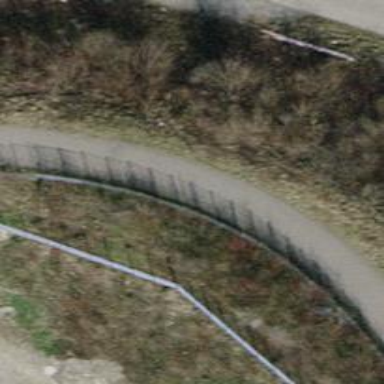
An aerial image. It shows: Fence.